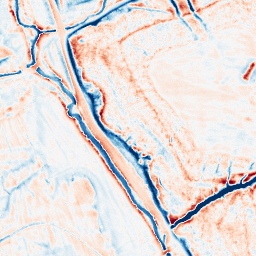
Category: edge_preserving
Decomposition family: guided
Decomposition parameters: radius: 4
eps: 1
Upsampling method: bicubic
Upsampling parameters: scale: 8
Upsampling scale: 8